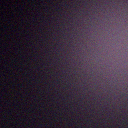
Screen state: off